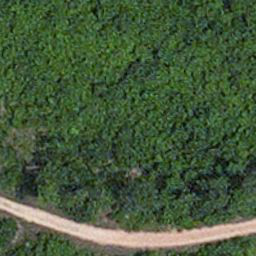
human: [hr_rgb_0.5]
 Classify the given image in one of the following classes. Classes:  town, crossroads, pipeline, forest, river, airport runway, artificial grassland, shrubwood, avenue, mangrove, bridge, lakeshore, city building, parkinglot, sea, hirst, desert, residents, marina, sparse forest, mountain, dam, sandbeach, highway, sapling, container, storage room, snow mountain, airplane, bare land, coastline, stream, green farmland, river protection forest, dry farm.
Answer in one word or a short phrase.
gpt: avenue